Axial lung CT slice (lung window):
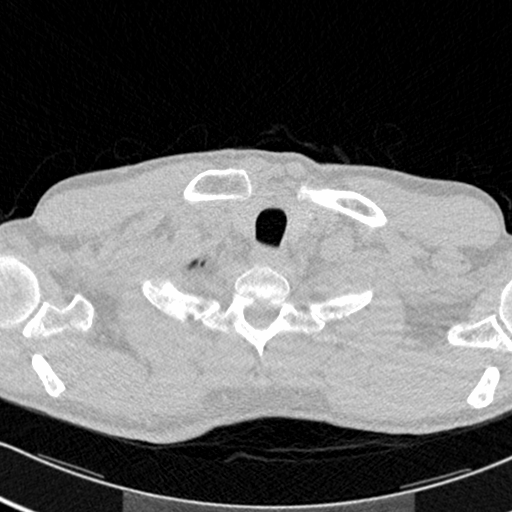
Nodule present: no